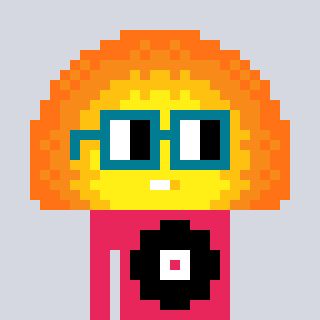
a pixel art character with square dark green glasses, a sunset-shaped head and a redpinkish-colored body on a cool background